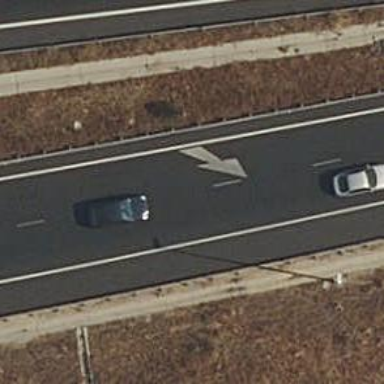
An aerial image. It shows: Trunk link highway.